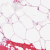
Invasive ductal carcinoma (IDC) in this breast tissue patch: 0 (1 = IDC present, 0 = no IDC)